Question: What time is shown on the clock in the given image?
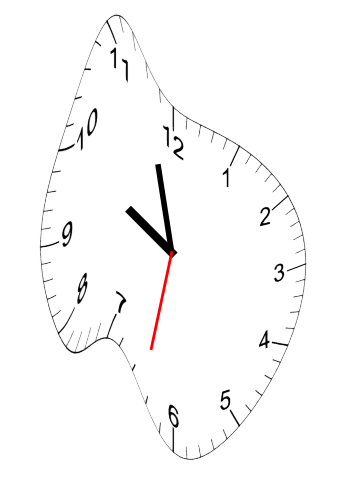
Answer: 09:57:32